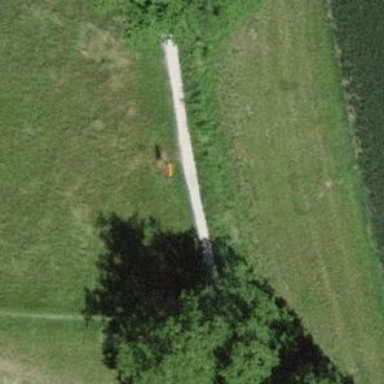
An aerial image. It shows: Aerial marker.